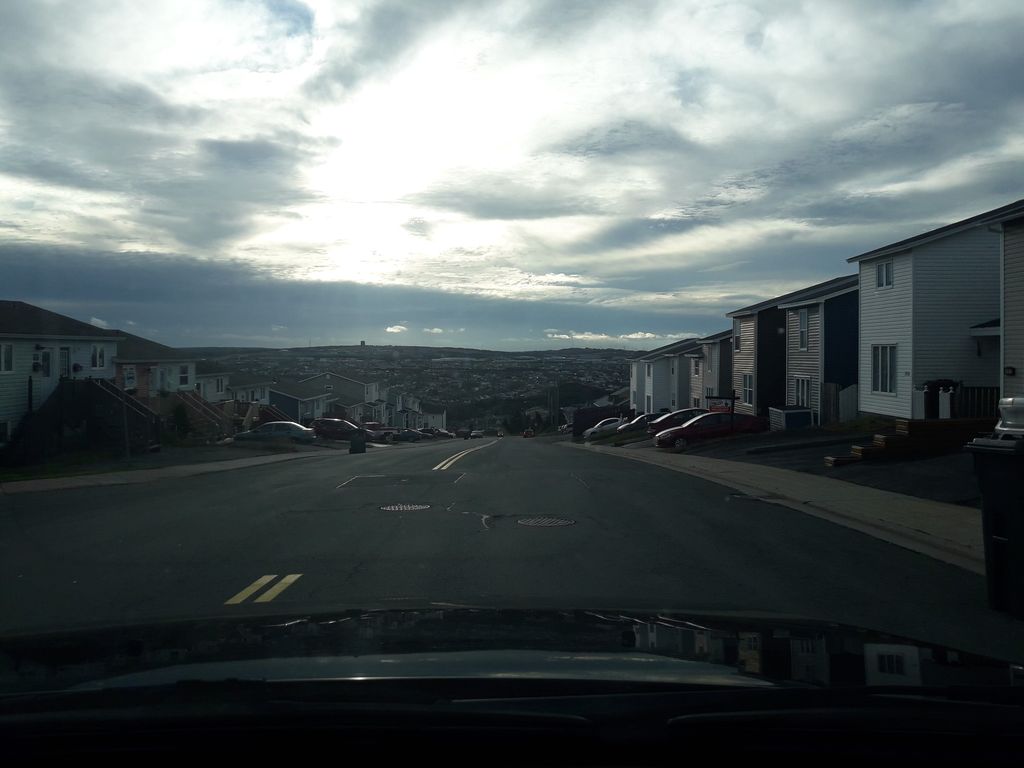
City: st_johns